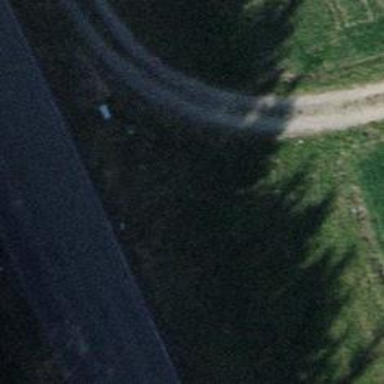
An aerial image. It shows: Minor power line.